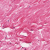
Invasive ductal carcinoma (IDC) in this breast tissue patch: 0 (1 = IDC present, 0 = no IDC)